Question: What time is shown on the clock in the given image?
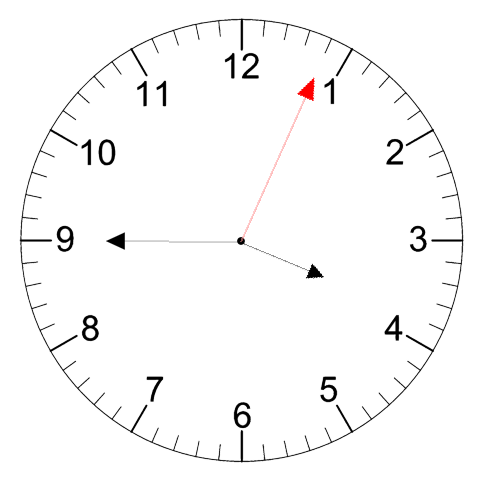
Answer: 03:45:04